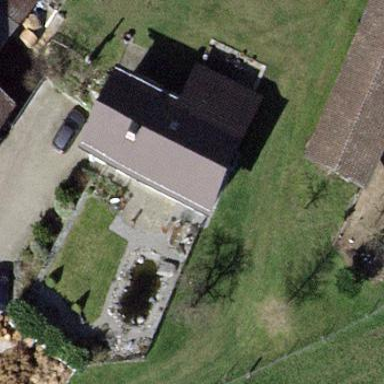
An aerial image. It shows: Farm building with gabled roof.